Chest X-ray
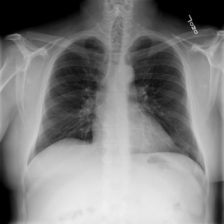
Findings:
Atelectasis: negative
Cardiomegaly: negative
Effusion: negative
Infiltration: negative
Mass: negative
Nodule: negative
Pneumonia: negative
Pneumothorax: negative
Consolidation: negative
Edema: negative
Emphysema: negative
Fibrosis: negative
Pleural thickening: negative
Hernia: negative